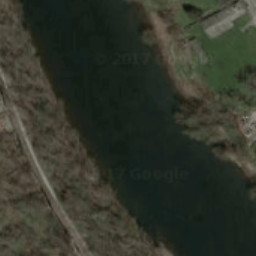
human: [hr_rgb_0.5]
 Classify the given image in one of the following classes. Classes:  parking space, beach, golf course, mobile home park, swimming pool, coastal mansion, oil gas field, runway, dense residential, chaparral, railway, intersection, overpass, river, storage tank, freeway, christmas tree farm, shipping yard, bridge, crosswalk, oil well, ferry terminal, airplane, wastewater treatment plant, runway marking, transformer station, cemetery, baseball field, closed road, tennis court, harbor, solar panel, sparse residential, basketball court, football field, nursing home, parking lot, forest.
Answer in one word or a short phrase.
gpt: river